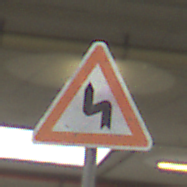
Verkehrszeichen: DoppelkurveZunaechstLinks
Umgebung: Roofed, Urban
Tageszeit: Midday
Wetter: Overcast
Licht: Artificial
Jahreszeit: NotSpecified
Kontrast: MediumContrast